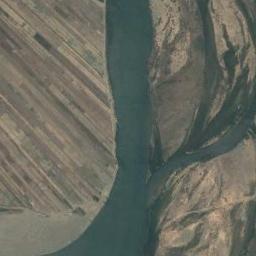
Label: river